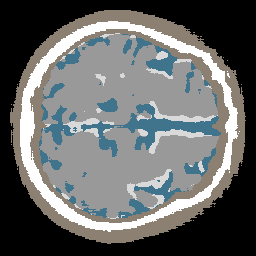
Label: no_lesion